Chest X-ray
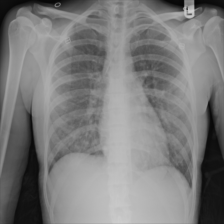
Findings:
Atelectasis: negative
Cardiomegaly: negative
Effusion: negative
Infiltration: positive
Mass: negative
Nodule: positive
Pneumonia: negative
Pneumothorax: negative
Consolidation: negative
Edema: positive
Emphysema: negative
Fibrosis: negative
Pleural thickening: negative
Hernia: negative